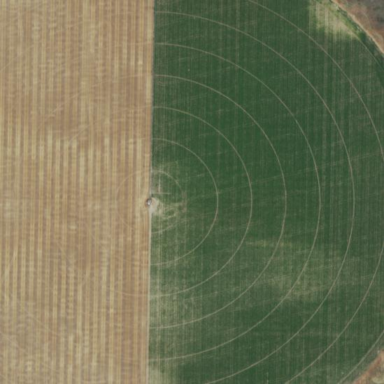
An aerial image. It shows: Farmland with pivot irrigation system.